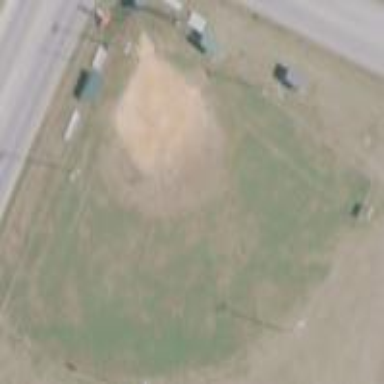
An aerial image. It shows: Baseball pitch for leisure and sports activities.